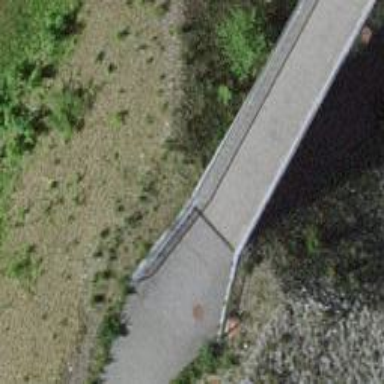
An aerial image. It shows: Cycleway bridge with asphalt surface.